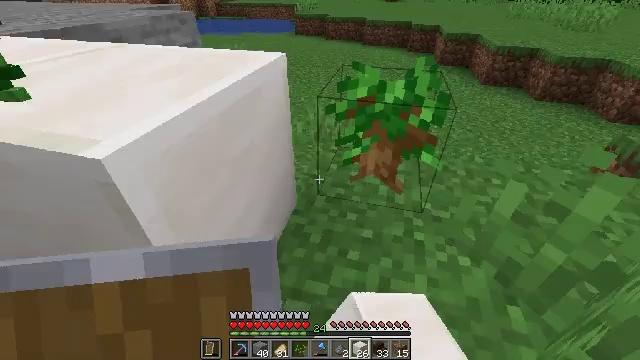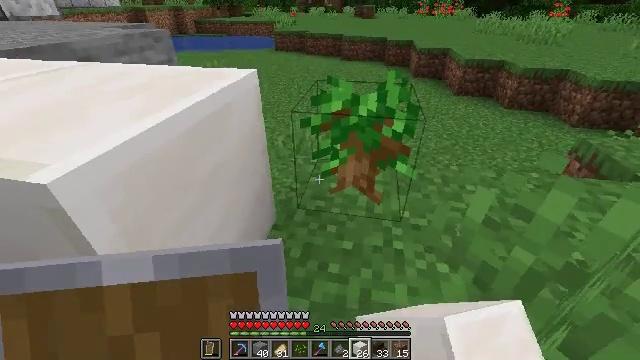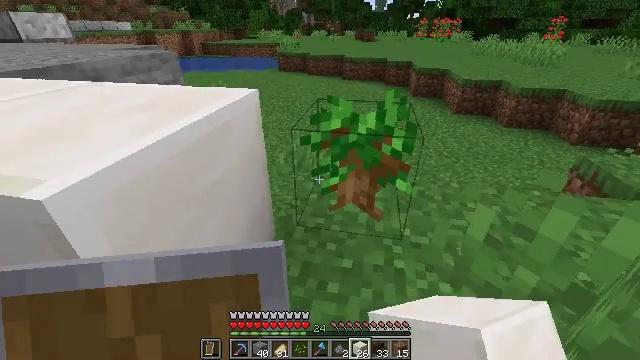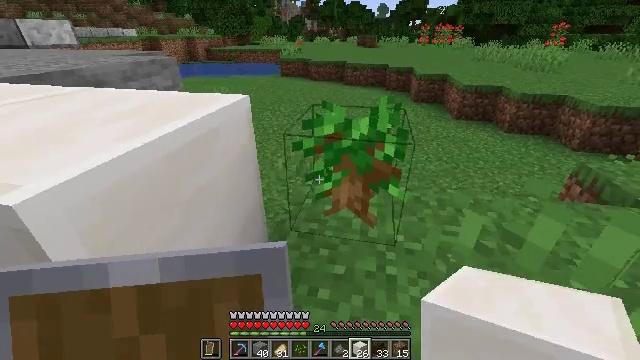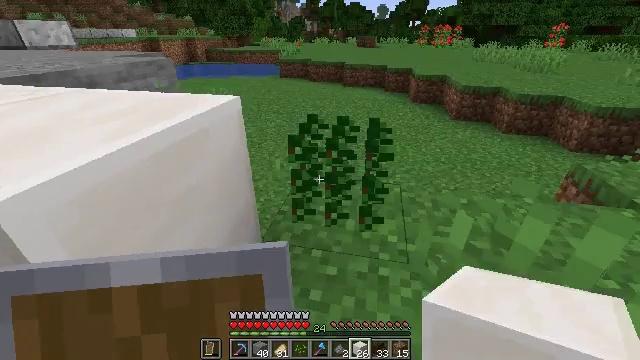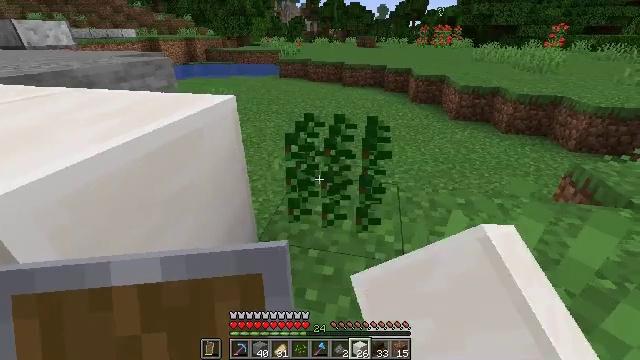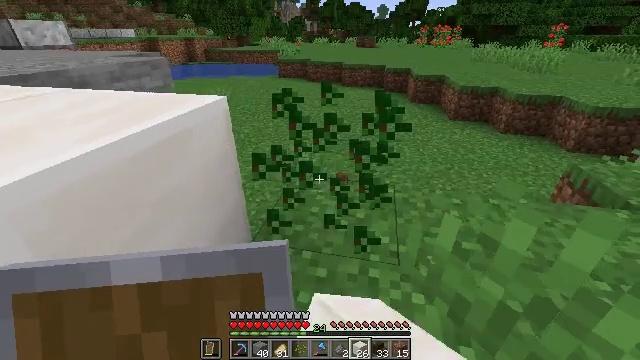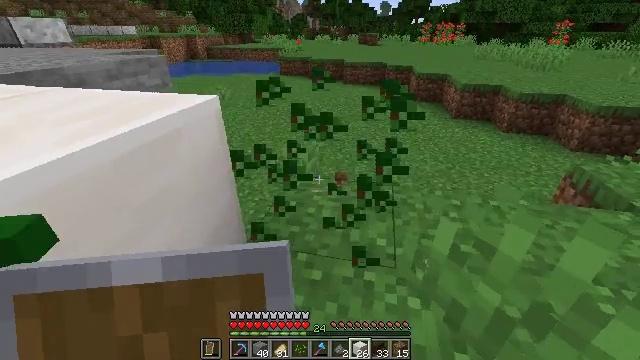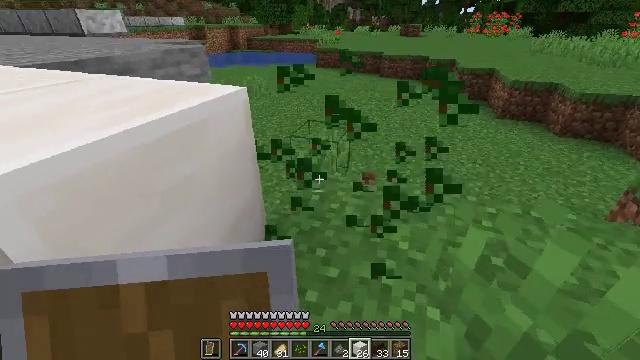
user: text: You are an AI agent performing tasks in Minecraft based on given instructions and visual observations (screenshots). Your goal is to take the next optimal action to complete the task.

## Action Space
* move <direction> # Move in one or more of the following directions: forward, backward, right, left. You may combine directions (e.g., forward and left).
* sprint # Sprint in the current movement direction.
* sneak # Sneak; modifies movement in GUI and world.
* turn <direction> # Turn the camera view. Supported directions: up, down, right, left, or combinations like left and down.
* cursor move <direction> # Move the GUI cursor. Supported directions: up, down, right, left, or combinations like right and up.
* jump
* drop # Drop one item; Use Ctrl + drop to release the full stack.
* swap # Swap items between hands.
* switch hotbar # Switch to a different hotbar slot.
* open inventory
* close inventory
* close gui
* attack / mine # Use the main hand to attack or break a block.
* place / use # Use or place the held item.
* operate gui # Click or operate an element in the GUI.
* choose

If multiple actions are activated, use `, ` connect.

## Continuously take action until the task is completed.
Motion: motion action
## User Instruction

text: Collect a dark oak sapling for replanting.
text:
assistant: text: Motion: move right, sneak, turn right and up
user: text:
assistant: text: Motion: move right, sneak, turn up
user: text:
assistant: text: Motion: move right, sneak, turn up
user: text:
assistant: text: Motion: sneak, attack / mine
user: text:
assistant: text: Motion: sneak, attack / mine
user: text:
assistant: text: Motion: move forward and move right, sneak
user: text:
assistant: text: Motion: move forward and move right, sneak
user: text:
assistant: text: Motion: move forward and move right, turn left and down
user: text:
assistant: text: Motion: no_op